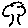
Label: tree